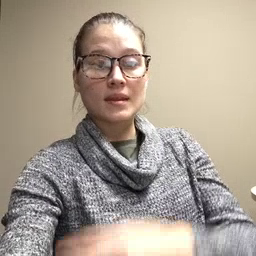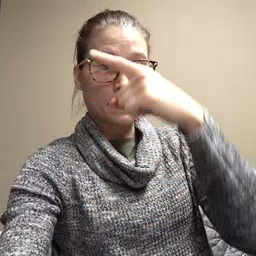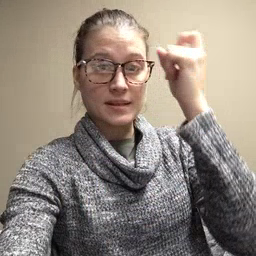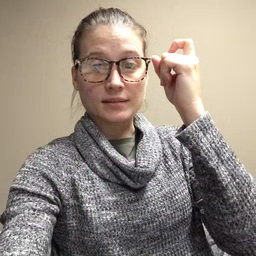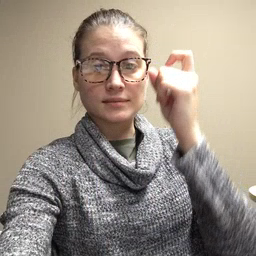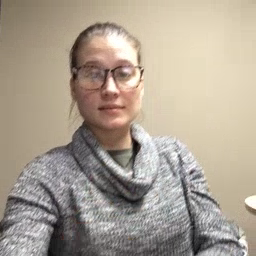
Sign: because